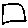
Label: square